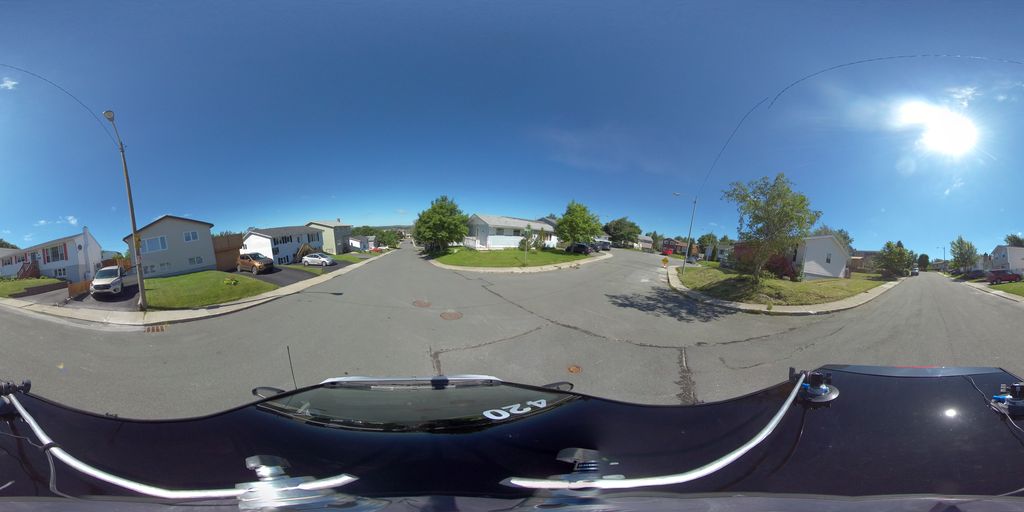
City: st_johns